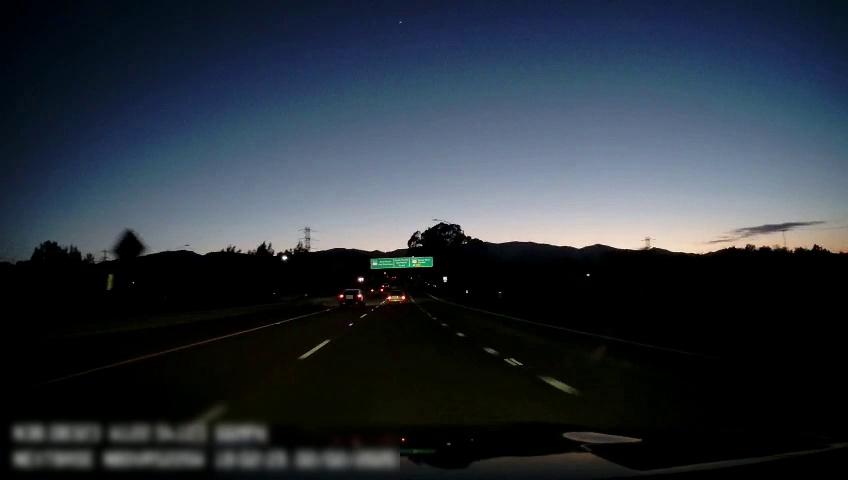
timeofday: Dusk/Dawn/Twilight
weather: Other
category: Drivable Space
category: Vehicles | Car
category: Vehicles | Car
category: Lanes | Alternate Lane
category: Lanes | Current Lane
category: Lanes | Alternate Lane
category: Lanes | Alternate Lane
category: Traffic | Signs
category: Traffic | Signs
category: Traffic | Signs
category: Traffic | Signs